Question: I've a simple combobox:
'''
<StackPanel>
<ComboBox>
<ComboBoxItem>ComboBox Item #1</ComboBoxItem>
<ComboBoxItem>ComboBox Item #2</ComboBoxItem>
<ComboBoxItem>ComboBox Item #3</ComboBoxItem>
</ComboBox>
</StackPanel>
'''

I don't know the name of the element, so I marked it with a red circle. I don't want that the selected item is displayed in this circle. It should be empty even if I select an item because I have a 'comboBox.Background' image and that looks terrible. How can I do that?
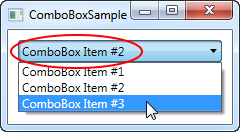
Answer: The part you want to hide is actually called 'SelectionBoxItem'. I've tried using Reflection to get the private static field 'SelectionBoxItemTemplatePropertyKey' so that we can use 'SetValue' method to change the 'SelectionBoxItemTemplate' (which is publicly read-only). However not sure why it did not work (there's nothing changing).
Using , you will see that the part you need to remove here is the 'ContentPresenter' inside the 'MainGrid' (the root visual of the ComboBox's 'ControlTemplate'). The default style of a ComboBox is fairly complicated. So you should copy all the template into a file (to use in your project) and delete the 'ContentPresenter' to achieve what you want. That way all the ComboBoxes using that same template will have the effect you want.
In case you just want to empty the SelectionBoxItem of some specific comboboxes and copying the default template is something overkill, you can use the following code to remove the 'ContentPresenter' (hence empty the SelectionBoxItem):
'''
//be sure you run this code when the Window has already been loaded.
var grid = yourComboBox.Template.FindName("MainGrid", yourComboBox) as Grid;
grid.Children.Remove(grid.Children.OfType<ContentPresenter>().First());
'''
Here is the whole default ComboBox's Template:
'''
<ResourceDictionary
xmlns="http://schemas.microsoft.com/winfx/2006/xaml/presentation"
xmlns:x="http://schemas.microsoft.com/winfx/2006/xaml" xmlns:Themes="clr-namespace:Microsoft.Windows.Themes;assembly=PresentationFramework.Aero">
<Style x:Key="ComboBoxFocusVisual">
<Setter Property="Control.Template">
<Setter.Value>
<ControlTemplate>
<Rectangle Margin="4,4,21,4" SnapsToDevicePixels="true" Stroke="{DynamicResource {x:Static SystemColors.ControlTextBrushKey}}" StrokeThickness="1" StrokeDashArray="1 2"/>
</ControlTemplate>
</Setter.Value>
</Setter>
</Style>
<!-- Resource dictionary entries should be defined here. -->
<Geometry x:Key="DownArrowGeometry">M 0 0 L 3.5 4 L 7 0 Z</Geometry>
<Style x:Key="ComboBoxReadonlyToggleButton" TargetType="{x:Type ToggleButton}">
<Setter Property="OverridesDefaultStyle" Value="true"/>
<Setter Property="IsTabStop" Value="false"/>
<Setter Property="Focusable" Value="false"/>
<Setter Property="ClickMode" Value="Press"/>
<Setter Property="Background" Value="Transparent"/>
<Setter Property="Template">
<Setter.Value>
<ControlTemplate TargetType="{x:Type ToggleButton}">
<Themes:ButtonChrome x:Name="Chrome" BorderBrush="{TemplateBinding BorderBrush}" Background="{TemplateBinding Background}" RenderMouseOver="{TemplateBinding IsMouseOver}" RenderPressed="{TemplateBinding IsPressed}" SnapsToDevicePixels="true">
<Grid HorizontalAlignment="Right" Width="{DynamicResource {x:Static SystemParameters.VerticalScrollBarWidthKey}}">
<Path x:Name="Arrow" Data="{StaticResource DownArrowGeometry}" Fill="Black" HorizontalAlignment="Center" Margin="3,1,0,0" VerticalAlignment="Center"/>
</Grid>
</Themes:ButtonChrome>
<ControlTemplate.Triggers>
<Trigger Property="IsChecked" Value="true">
<Setter Property="RenderPressed" TargetName="Chrome" Value="true"/>
</Trigger>
<Trigger Property="IsEnabled" Value="false">
<Setter Property="Fill" TargetName="Arrow" Value="#AFAFAF"/>
</Trigger>
</ControlTemplate.Triggers>
</ControlTemplate>
</Setter.Value>
</Setter>
</Style>
<Style x:Key="ComboBoxEditableTextBox" TargetType="{x:Type TextBox}">
<Setter Property="OverridesDefaultStyle" Value="true"/>
<Setter Property="AllowDrop" Value="true"/>
<Setter Property="MinWidth" Value="0"/>
<Setter Property="MinHeight" Value="0"/>
<Setter Property="FocusVisualStyle" Value="{x:Null}"/>
<Setter Property="ScrollViewer.PanningMode" Value="VerticalFirst"/>
<Setter Property="Stylus.IsFlicksEnabled" Value="False"/>
<Setter Property="Template">
<Setter.Value>
<ControlTemplate TargetType="{x:Type TextBox}">
<ScrollViewer x:Name="PART_ContentHost" Background="Transparent" Focusable="false" HorizontalScrollBarVisibility="Hidden" VerticalScrollBarVisibility="Hidden"/>
</ControlTemplate>
</Setter.Value>
</Setter>
</Style>
<Style x:Key="ComboBoxToggleButton2" TargetType="{x:Type ToggleButton}">
<Setter Property="OverridesDefaultStyle" Value="true"/>
<Setter Property="IsTabStop" Value="false"/>
<Setter Property="Focusable" Value="false"/>
<Setter Property="ClickMode" Value="Press"/>
<Setter Property="Background" Value="Transparent"/>
<Setter Property="Template">
<Setter.Value>
<ControlTemplate TargetType="{x:Type ToggleButton}">
<Themes:ButtonChrome x:Name="Chrome" BorderBrush="{TemplateBinding BorderBrush}" Background="{TemplateBinding Background}" RenderMouseOver="{TemplateBinding IsMouseOver}" RenderPressed="{TemplateBinding IsPressed}" RoundCorners="false" SnapsToDevicePixels="true" Width="{DynamicResource {x:Static SystemParameters.VerticalScrollBarWidthKey}}">
<Path x:Name="Arrow" Data="{StaticResource DownArrowGeometry}" Fill="Black" HorizontalAlignment="Center" Margin="0,1,0,0" VerticalAlignment="Center"/>
</Themes:ButtonChrome>
<ControlTemplate.Triggers>
<Trigger Property="IsChecked" Value="true">
<Setter Property="RenderPressed" TargetName="Chrome" Value="true"/>
</Trigger>
<Trigger Property="IsEnabled" Value="false">
<Setter Property="Fill" TargetName="Arrow" Value="#AFAFAF"/>
</Trigger>
</ControlTemplate.Triggers>
</ControlTemplate>
</Setter.Value>
</Setter>
</Style>
<ControlTemplate x:Key="ComboBoxEditableTemplate" TargetType="{x:Type ComboBox}">
<Grid x:Name="Placement" SnapsToDevicePixels="true">
<Grid.ColumnDefinitions>
<ColumnDefinition Width="*"/>
<ColumnDefinition Width="Auto"/>
</Grid.ColumnDefinitions>
<Popup x:Name="PART_Popup" AllowsTransparency="true" Grid.ColumnSpan="2" IsOpen="{Binding IsDropDownOpen, RelativeSource={RelativeSource TemplatedParent}}" PopupAnimation="{DynamicResource {x:Static SystemParameters.ComboBoxPopupAnimationKey}}" Placement="Bottom">
<Themes:SystemDropShadowChrome x:Name="Shdw" Color="Transparent" MaxHeight="{TemplateBinding MaxDropDownHeight}" MinWidth="{Binding ActualWidth, ElementName=Placement}">
<Border x:Name="DropDownBorder" BorderBrush="{DynamicResource {x:Static SystemColors.WindowFrameBrushKey}}" BorderThickness="1" Background="{DynamicResource {x:Static SystemColors.WindowBrushKey}}">
<ScrollViewer x:Name="DropDownScrollViewer">
<Grid RenderOptions.ClearTypeHint="Enabled">
<Canvas HorizontalAlignment="Left" Height="0" VerticalAlignment="Top" Width="0">
<Rectangle x:Name="OpaqueRect" Fill="{Binding Background, ElementName=DropDownBorder}" Height="{Binding ActualHeight, ElementName=DropDownBorder}" Width="{Binding ActualWidth, ElementName=DropDownBorder}"/>
</Canvas>
<ItemsPresenter x:Name="ItemsPresenter" KeyboardNavigation.DirectionalNavigation="Contained" SnapsToDevicePixels="{TemplateBinding SnapsToDevicePixels}"/>
</Grid>
</ScrollViewer>
</Border>
</Themes:SystemDropShadowChrome>
</Popup>
<Themes:ListBoxChrome x:Name="Border" BorderBrush="{TemplateBinding BorderBrush}" BorderThickness="{TemplateBinding BorderThickness}" Background="{TemplateBinding Background}" Grid.ColumnSpan="2" RenderMouseOver="{TemplateBinding IsMouseOver}" RenderFocused="{TemplateBinding IsKeyboardFocusWithin}"/>
<TextBox x:Name="PART_EditableTextBox" HorizontalContentAlignment="{TemplateBinding HorizontalContentAlignment}" IsReadOnly="{Binding IsReadOnly, RelativeSource={RelativeSource TemplatedParent}}" Margin="{TemplateBinding Padding}" Style="{StaticResource ComboBoxEditableTextBox}" VerticalContentAlignment="{TemplateBinding VerticalContentAlignment}"/>
<ToggleButton Grid.Column="1" IsChecked="{Binding IsDropDownOpen, Mode=TwoWay, RelativeSource={RelativeSource TemplatedParent}}" Style="{StaticResource ComboBoxToggleButton2}"/>
</Grid>
<ControlTemplate.Triggers>
<Trigger Property="IsKeyboardFocusWithin" Value="true">
<Setter Property="Foreground" Value="Black"/>
</Trigger>
<Trigger Property="IsDropDownOpen" Value="true">
<Setter Property="RenderFocused" TargetName="Border" Value="true"/>
</Trigger>
<Trigger Property="HasItems" Value="false">
<Setter Property="Height" TargetName="DropDownBorder" Value="95"/>
</Trigger>
<Trigger Property="IsEnabled" Value="false">
<Setter Property="Foreground" Value="{DynamicResource {x:Static SystemColors.GrayTextBrushKey}}"/>
<Setter Property="Background" Value="#FFF4F4F4"/>
</Trigger>
<MultiTrigger>
<MultiTrigger.Conditions>
<Condition Property="IsGrouping" Value="true"/>
<Condition Property="VirtualizingPanel.IsVirtualizingWhenGrouping" Value="false"/>
</MultiTrigger.Conditions>
<Setter Property="ScrollViewer.CanContentScroll" Value="false"/>
</MultiTrigger>
<Trigger Property="HasDropShadow" SourceName="PART_Popup" Value="true">
<Setter Property="Margin" TargetName="Shdw" Value="0,0,5,5"/>
<Setter Property="Color" TargetName="Shdw" Value="#71000000"/>
</Trigger>
<Trigger Property="ScrollViewer.CanContentScroll" SourceName="DropDownScrollViewer" Value="false">
<Setter Property="Canvas.Top" TargetName="OpaqueRect" Value="{Binding VerticalOffset, ElementName=DropDownScrollViewer}"/>
<Setter Property="Canvas.Left" TargetName="OpaqueRect" Value="{Binding HorizontalOffset, ElementName=DropDownScrollViewer}"/>
</Trigger>
</ControlTemplate.Triggers>
</ControlTemplate>
<Style TargetType="{x:Type ComboBox}">
<Setter Property="FocusVisualStyle" Value="{StaticResource ComboBoxFocusVisual}"/>
<Setter Property="Foreground" Value="{DynamicResource {x:Static SystemColors.WindowTextBrushKey}}"/>
<Setter Property="Background" Value="{StaticResource ButtonNormalBackground}"/>
<Setter Property="BorderBrush" Value="{StaticResource ButtonNormalBorder}"/>
<Setter Property="BorderThickness" Value="1"/>
<Setter Property="ScrollViewer.HorizontalScrollBarVisibility" Value="Auto"/>
<Setter Property="ScrollViewer.VerticalScrollBarVisibility" Value="Auto"/>
<Setter Property="Padding" Value="4,3"/>
<Setter Property="ScrollViewer.CanContentScroll" Value="true"/>
<Setter Property="ScrollViewer.PanningMode" Value="Both"/>
<Setter Property="Stylus.IsFlicksEnabled" Value="False"/>
<Setter Property="Template">
<Setter.Value>
<ControlTemplate TargetType="{x:Type ComboBox}">
<Grid x:Name="MainGrid" SnapsToDevicePixels="true">
<Grid.ColumnDefinitions>
<ColumnDefinition Width="*"/>
<ColumnDefinition MinWidth="{DynamicResource {x:Static SystemParameters.VerticalScrollBarWidthKey}}" Width="0"/>
</Grid.ColumnDefinitions>
<Popup x:Name="PART_Popup" AllowsTransparency="true" Grid.ColumnSpan="2" IsOpen="{Binding IsDropDownOpen, RelativeSource={RelativeSource TemplatedParent}}" Margin="1" PopupAnimation="{DynamicResource {x:Static SystemParameters.ComboBoxPopupAnimationKey}}" Placement="Bottom">
<Themes:SystemDropShadowChrome x:Name="Shdw" Color="Transparent" MaxHeight="{TemplateBinding MaxDropDownHeight}" MinWidth="{Binding ActualWidth, ElementName=MainGrid}">
<Border x:Name="DropDownBorder" BorderBrush="{DynamicResource {x:Static SystemColors.WindowFrameBrushKey}}" BorderThickness="1" Background="{DynamicResource {x:Static SystemColors.WindowBrushKey}}">
<ScrollViewer x:Name="DropDownScrollViewer">
<Grid RenderOptions.ClearTypeHint="Enabled">
<Canvas HorizontalAlignment="Left" Height="0" VerticalAlignment="Top" Width="0">
<Rectangle x:Name="OpaqueRect" Fill="{Binding Background, ElementName=DropDownBorder}" Height="{Binding ActualHeight, ElementName=DropDownBorder}" Width="{Binding ActualWidth, ElementName=DropDownBorder}"/>
</Canvas>
<ItemsPresenter x:Name="ItemsPresenter" KeyboardNavigation.DirectionalNavigation="Contained" SnapsToDevicePixels="{TemplateBinding SnapsToDevicePixels}"/>
</Grid>
</ScrollViewer>
</Border>
</Themes:SystemDropShadowChrome>
</Popup>
<ToggleButton BorderBrush="{TemplateBinding BorderBrush}" Background="{TemplateBinding Background}" Grid.ColumnSpan="2" IsChecked="{Binding IsDropDownOpen, Mode=TwoWay, RelativeSource={RelativeSource TemplatedParent}}" Style="{StaticResource ComboBoxReadonlyToggleButton}"/>
<!--ContentPresenter ContentTemplate="{TemplateBinding SelectionBoxItemTemplate}" ContentTemplateSelector="{TemplateBinding ItemTemplateSelector}" Content="{TemplateBinding SelectionBoxItem}" ContentStringFormat="{TemplateBinding SelectionBoxItemStringFormat}" HorizontalAlignment="{TemplateBinding HorizontalContentAlignment}" IsHitTestVisible="false" Margin="{TemplateBinding Padding}" SnapsToDevicePixels="{TemplateBinding SnapsToDevicePixels}" VerticalAlignment="{TemplateBinding VerticalContentAlignment}"/-->
</Grid>
<ControlTemplate.Triggers>
<Trigger Property="HasDropShadow" SourceName="PART_Popup" Value="true">
<Setter Property="Margin" TargetName="Shdw" Value="0,0,5,5"/>
<Setter Property="Color" TargetName="Shdw" Value="#71000000"/>
</Trigger>
<Trigger Property="HasItems" Value="false">
<Setter Property="Height" TargetName="DropDownBorder" Value="95"/>
</Trigger>
<Trigger Property="IsEnabled" Value="false">
<Setter Property="Foreground" Value="{DynamicResource {x:Static SystemColors.GrayTextBrushKey}}"/>
<Setter Property="Background" Value="#FFF4F4F4"/>
</Trigger>
<MultiTrigger>
<MultiTrigger.Conditions>
<Condition Property="IsGrouping" Value="true"/>
<Condition Property="VirtualizingPanel.IsVirtualizingWhenGrouping" Value="false"/>
</MultiTrigger.Conditions>
<Setter Property="ScrollViewer.CanContentScroll" Value="false"/>
</MultiTrigger>
<Trigger Property="ScrollViewer.CanContentScroll" SourceName="DropDownScrollViewer" Value="false">
<Setter Property="Canvas.Top" TargetName="OpaqueRect" Value="{Binding VerticalOffset, ElementName=DropDownScrollViewer}"/>
<Setter Property="Canvas.Left" TargetName="OpaqueRect" Value="{Binding HorizontalOffset, ElementName=DropDownScrollViewer}"/>
</Trigger>
</ControlTemplate.Triggers>
</ControlTemplate>
</Setter.Value>
</Setter>
<Style.Triggers>
<Trigger Property="IsEditable" Value="true">
<Setter Property="BorderBrush" Value="{StaticResource TextBoxBorder}"/>
<Setter Property="Background" Value="{DynamicResource {x:Static SystemColors.WindowBrushKey}}"/>
<Setter Property="IsTabStop" Value="false"/>
<Setter Property="Padding" Value="3"/>
<Setter Property="Template" Value="{StaticResource ComboBoxEditableTemplate}"/>
</Trigger>
</Style.Triggers>
</Style>
</ResourceDictionary>
'''
You can see that it's very long. That's why if you target just some specific ComboBoxes, using the code above might be better (although it involves some codebehind).